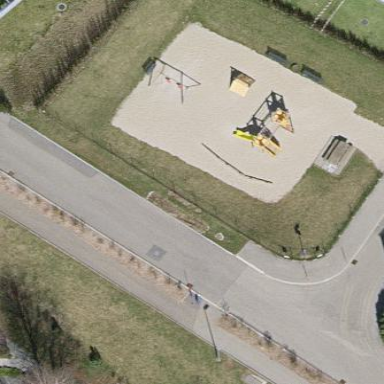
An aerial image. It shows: Playground area for leisure land.